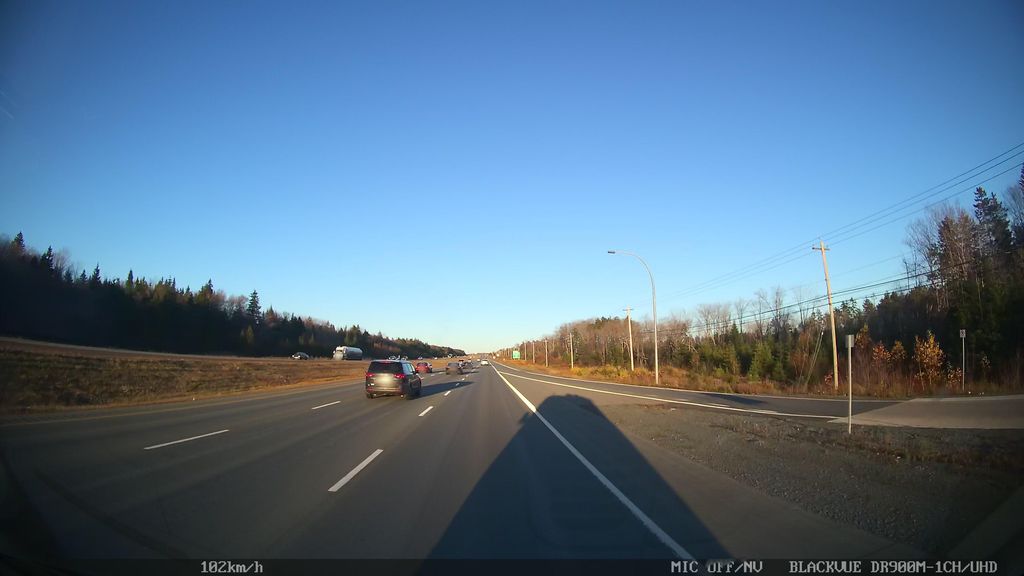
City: halifax